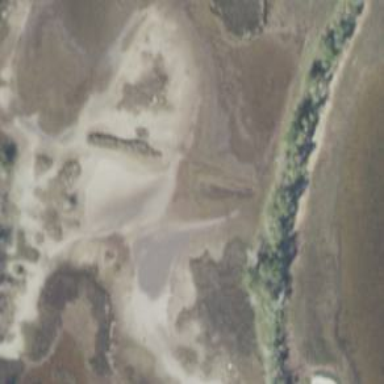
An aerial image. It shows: Marshy wetland area.